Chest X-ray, PA view. Patient: 45 years old, sex M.
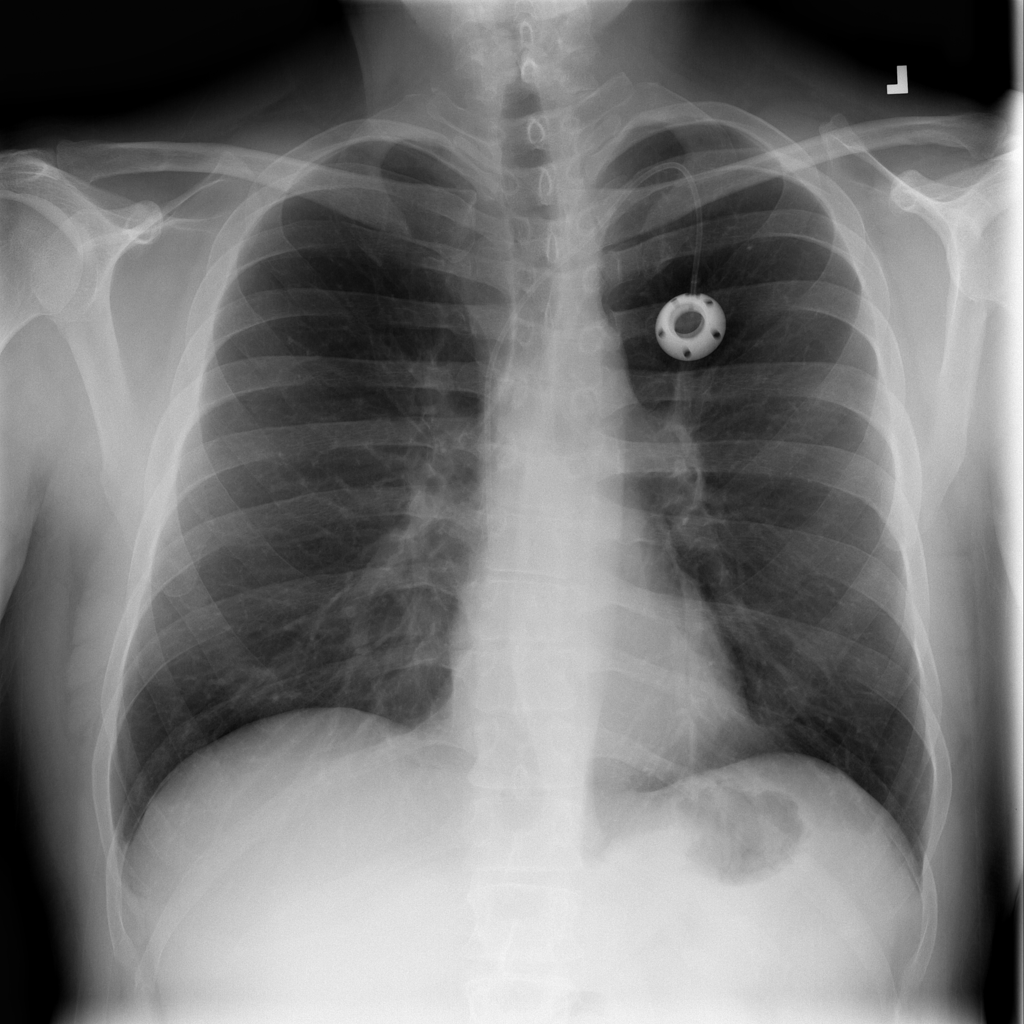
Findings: No Finding